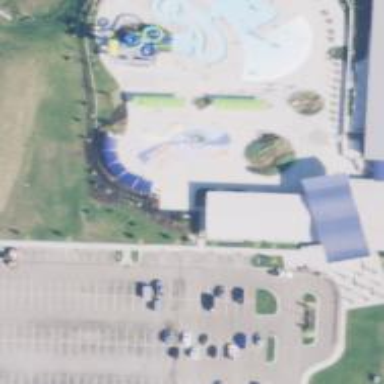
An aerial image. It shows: Water slide attraction.